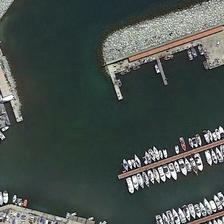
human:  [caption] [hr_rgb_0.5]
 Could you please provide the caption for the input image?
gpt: many boats are orderly in a port near a wharf .

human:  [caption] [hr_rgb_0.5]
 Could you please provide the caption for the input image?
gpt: many boats are orderly in a port near a wharf .

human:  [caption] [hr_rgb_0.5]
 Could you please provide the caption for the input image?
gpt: many boats are orderly in a port near a wharf .

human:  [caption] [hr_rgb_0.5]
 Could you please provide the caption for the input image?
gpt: many boats are orderly in a port near a wharf .

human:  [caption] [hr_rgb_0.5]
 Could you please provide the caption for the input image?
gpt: many boats are orderly in a port near a wharf .